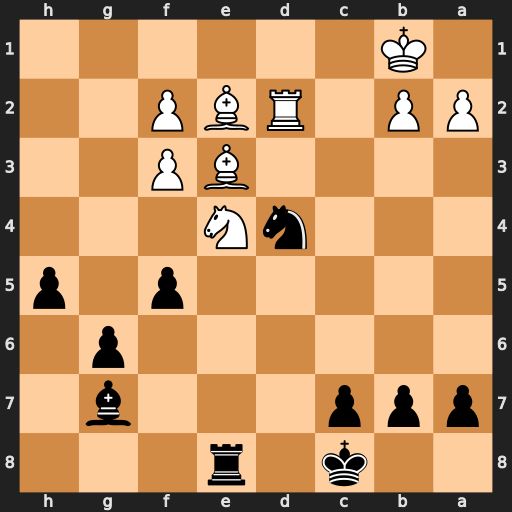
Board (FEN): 2k1r3/ppp3b1/6p1/5p1p/3nN3/4BP2/PP1RBP2/1K6
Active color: b
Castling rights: -
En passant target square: -
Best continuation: Nxe2 Rxe2 fxe4